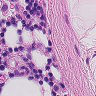
Metastatic tissue present: no